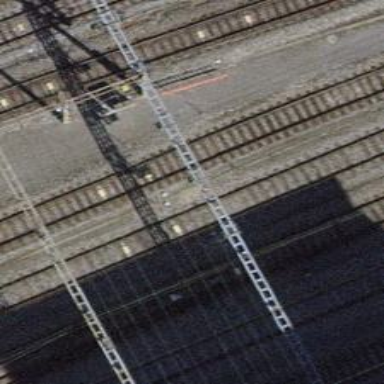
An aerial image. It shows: Rail siding with electrified contact lines for trains.